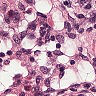
Metastatic tissue present: no